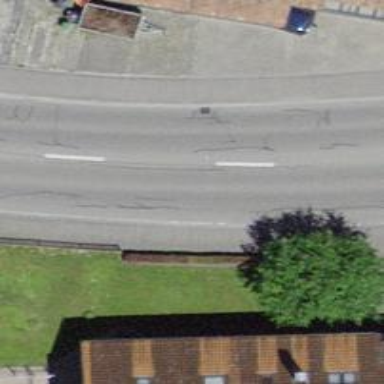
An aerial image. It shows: Secondary road with asphalt surface and designated cycle lane.